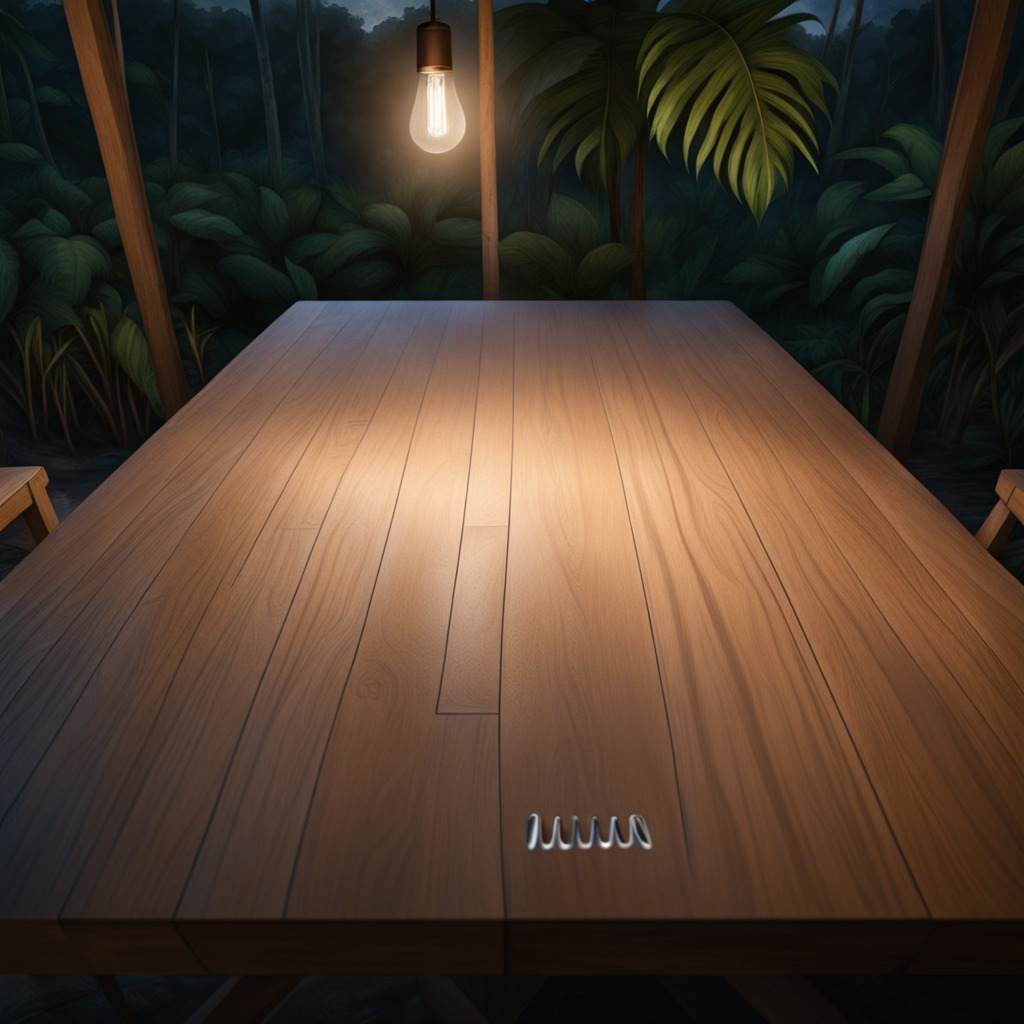
A coiled metal spring is lying on the wooden table.